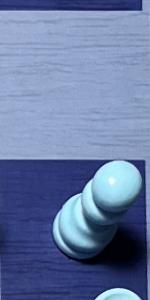
Label: Pawn_White